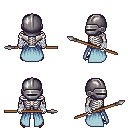
a pixel art fantasy rpg character, male body template, skeleton, overskirt, white pants, blue short mohawk hairstyle, metal helm, white cloth bandages, gold boots, spear, four views (front, back, left, right), 2x2 character sprite sheet, small pixel art, hard edges, no anti-aliasing